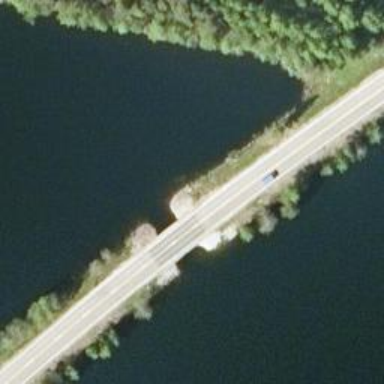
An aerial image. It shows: Primary highway with asphalt surface and embankment.